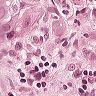
Metastatic tissue present: yes